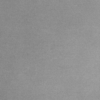
Label: dusty